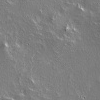
Atmospheric dust classification: not_dusty